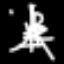
Label: The Eiffel Tower